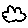
Label: cloud